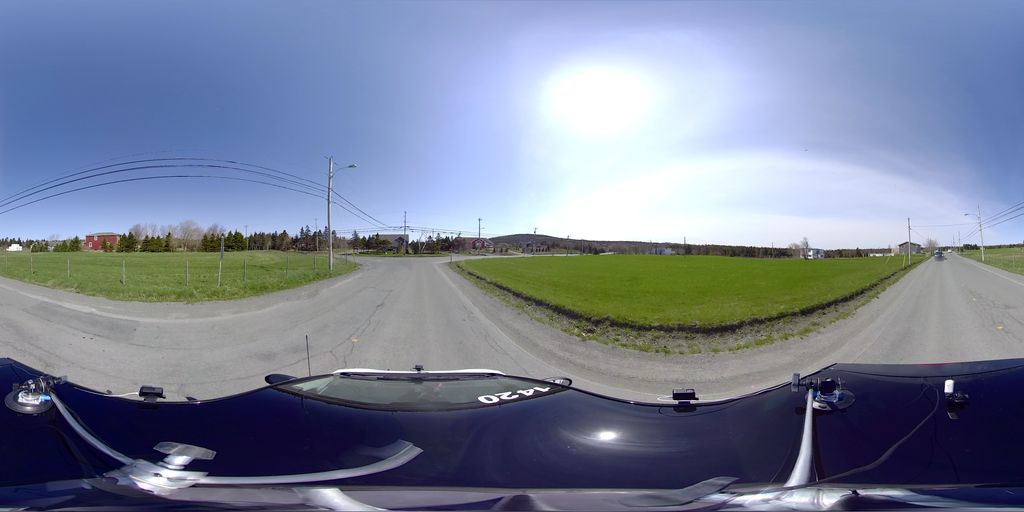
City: st_johns